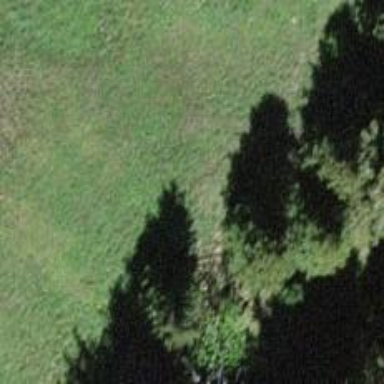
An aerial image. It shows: Needle-leaved tree in its natural environment.